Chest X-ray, AP view. Patient: 9 years old, sex M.
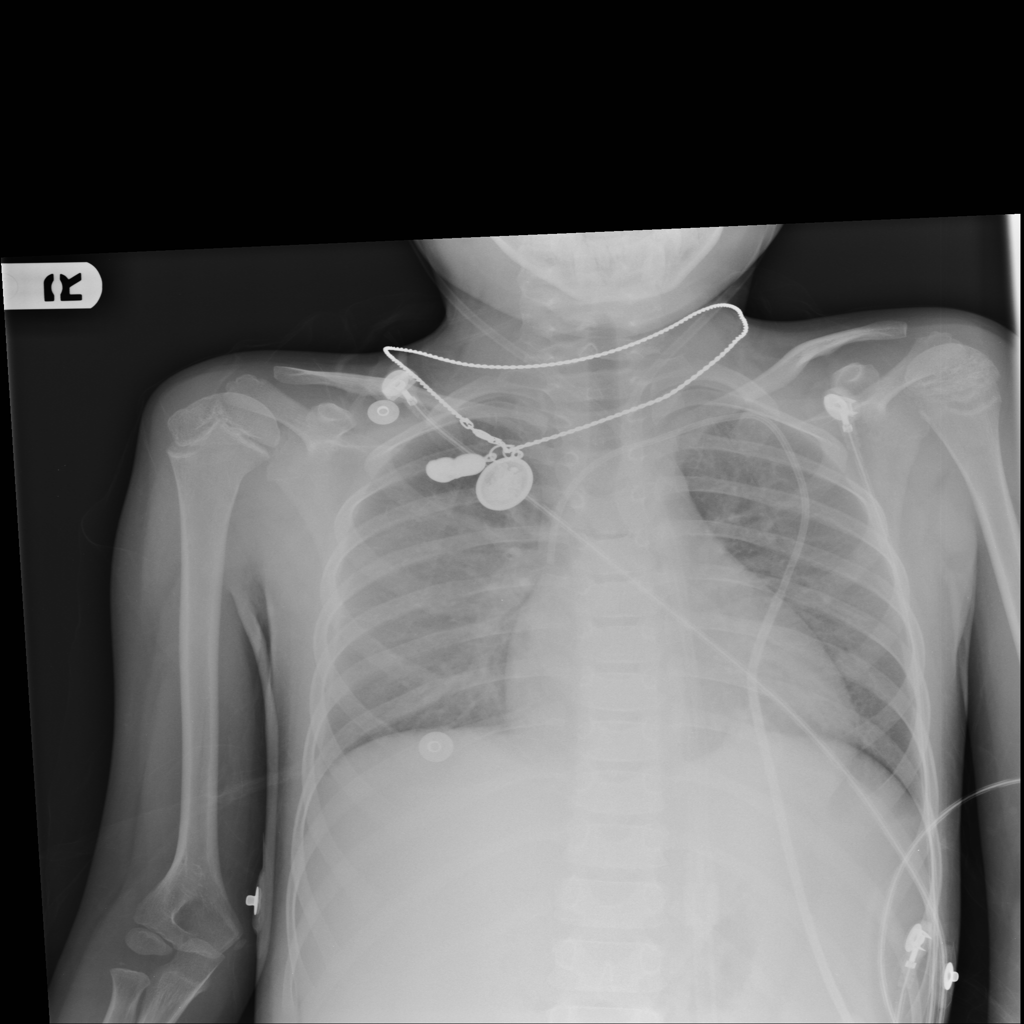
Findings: No Finding